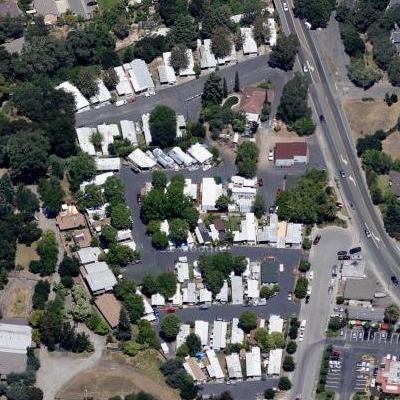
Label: Resident